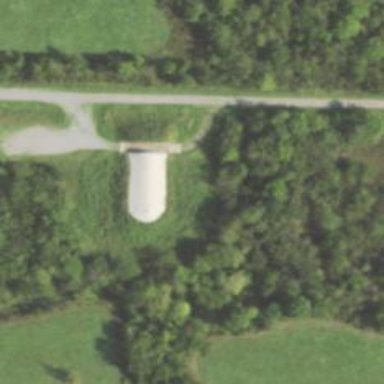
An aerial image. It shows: Military bunker.